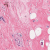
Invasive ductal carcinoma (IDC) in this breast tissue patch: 0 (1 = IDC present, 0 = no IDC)